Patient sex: M
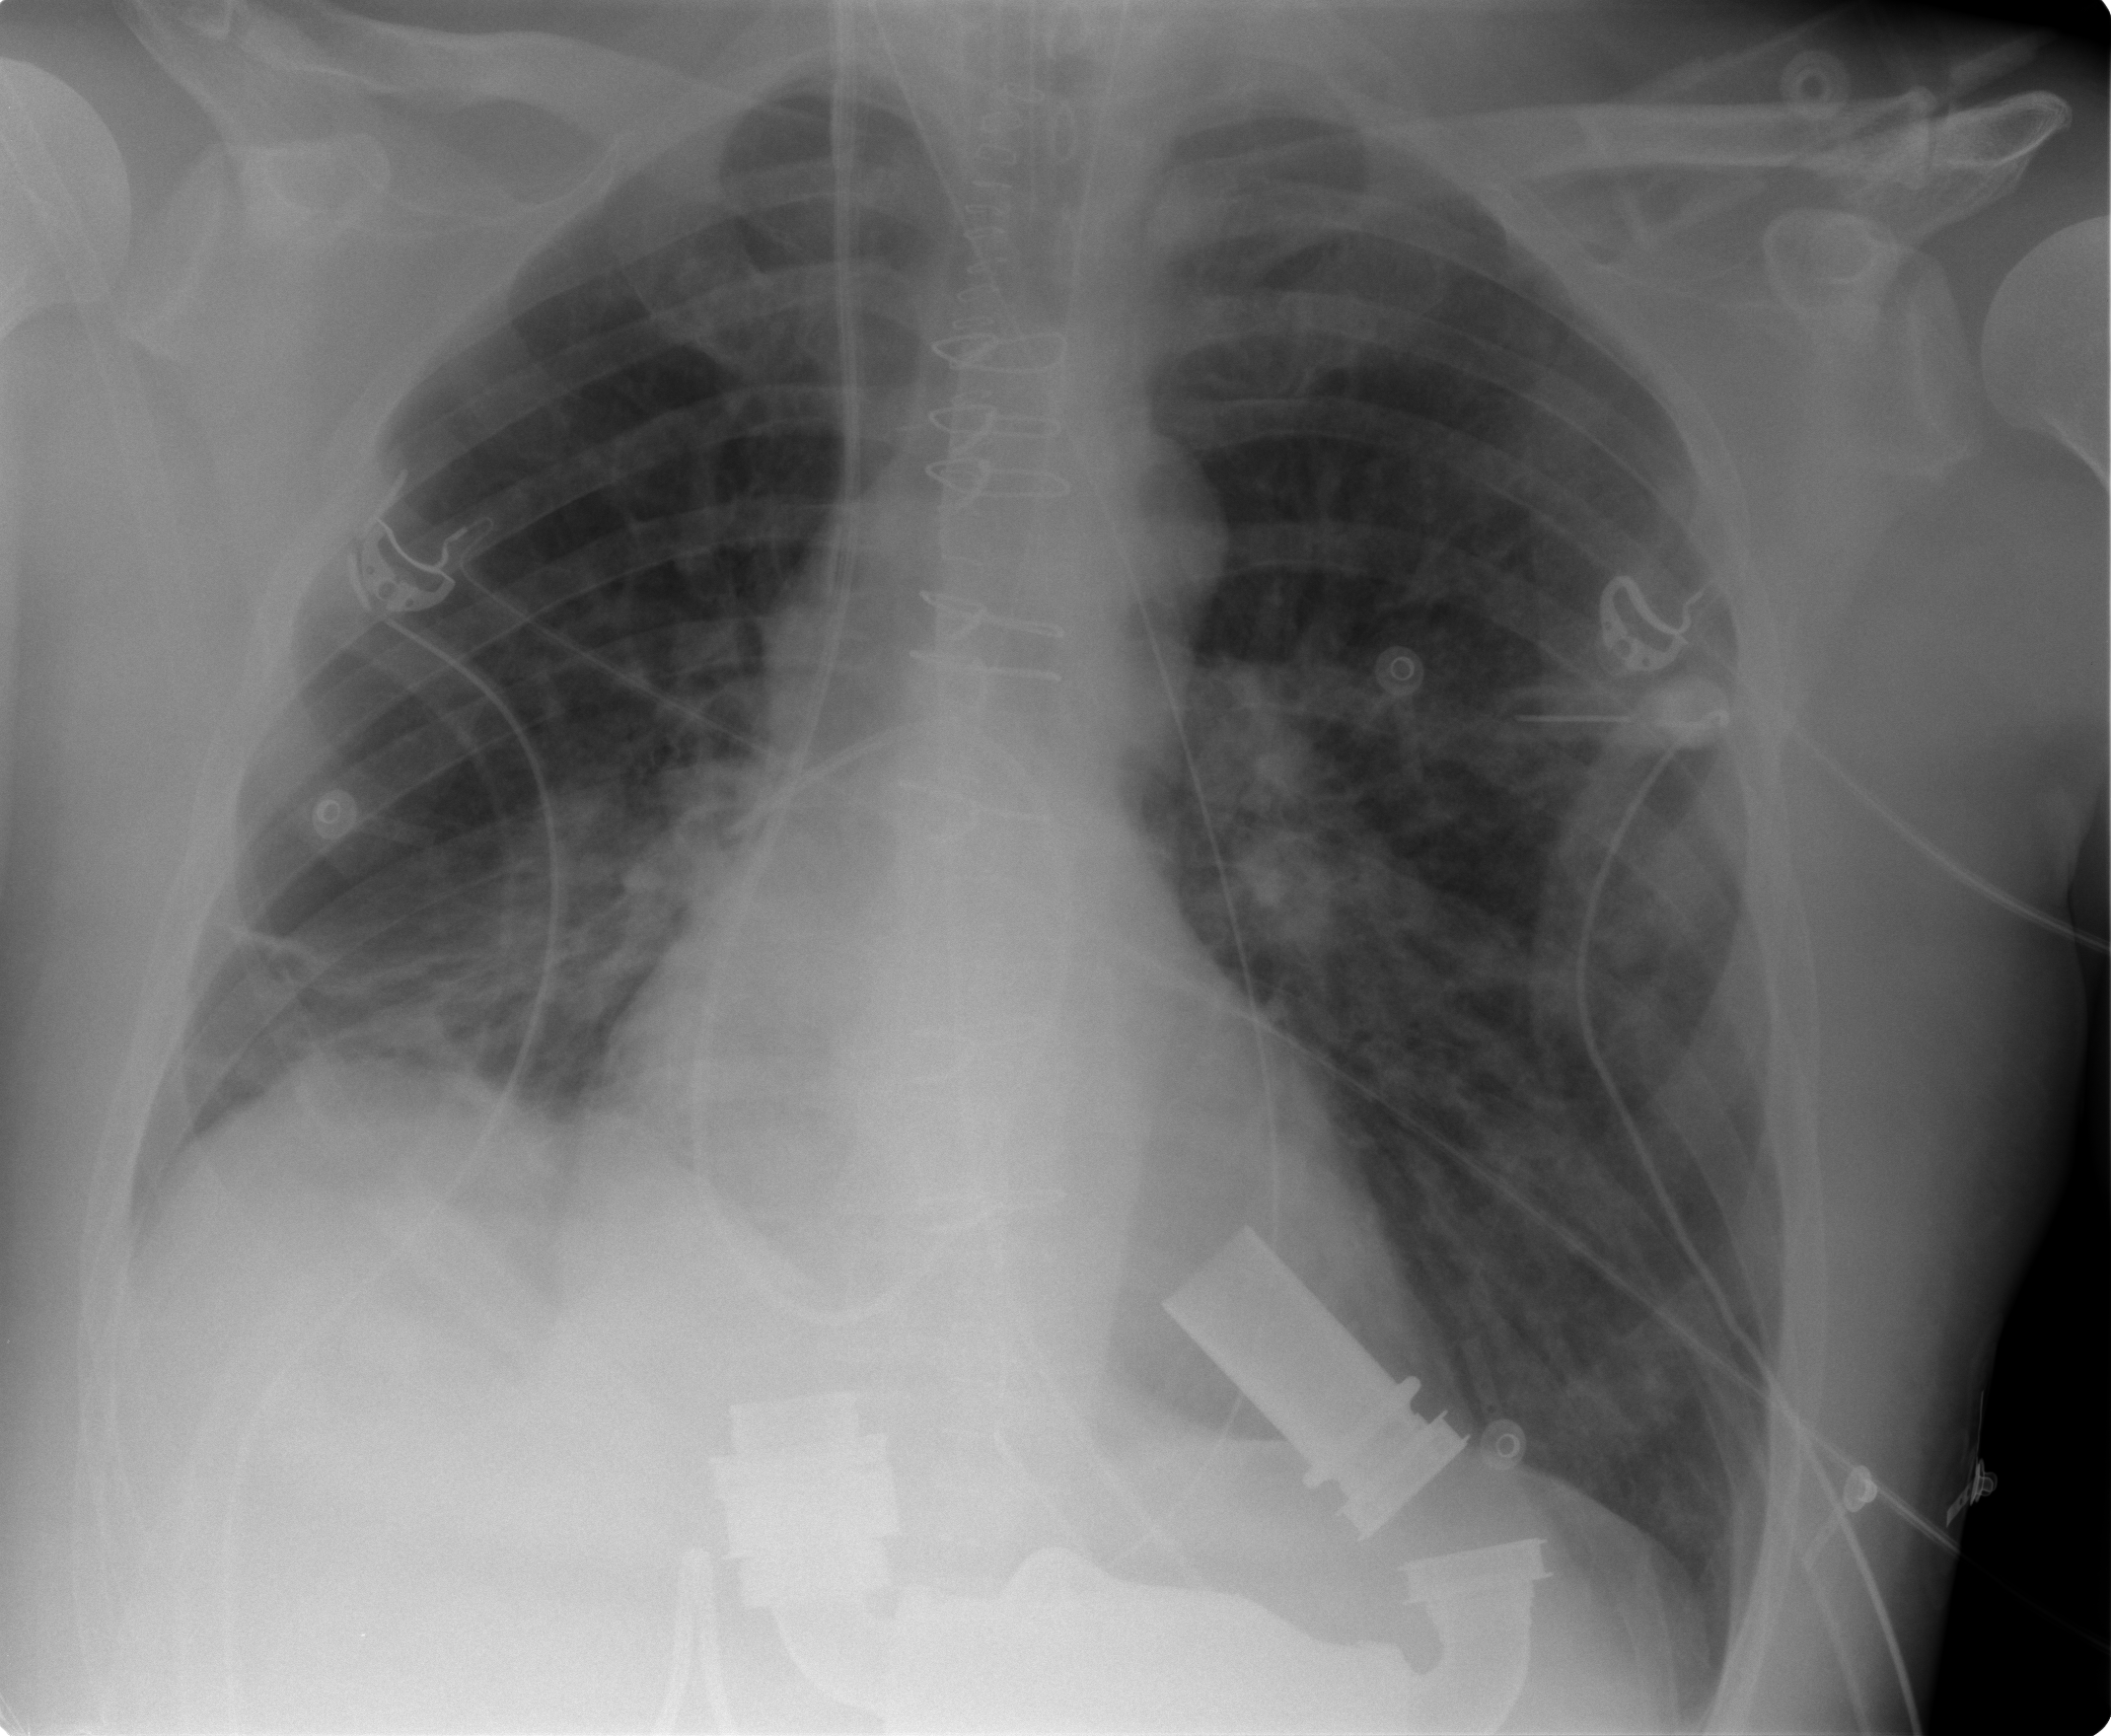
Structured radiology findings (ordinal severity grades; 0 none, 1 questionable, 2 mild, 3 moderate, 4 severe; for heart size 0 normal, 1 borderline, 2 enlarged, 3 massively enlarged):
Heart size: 0
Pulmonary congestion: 2
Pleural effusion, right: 2
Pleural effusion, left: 0
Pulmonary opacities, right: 0
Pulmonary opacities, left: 0
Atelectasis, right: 3
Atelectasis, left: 0